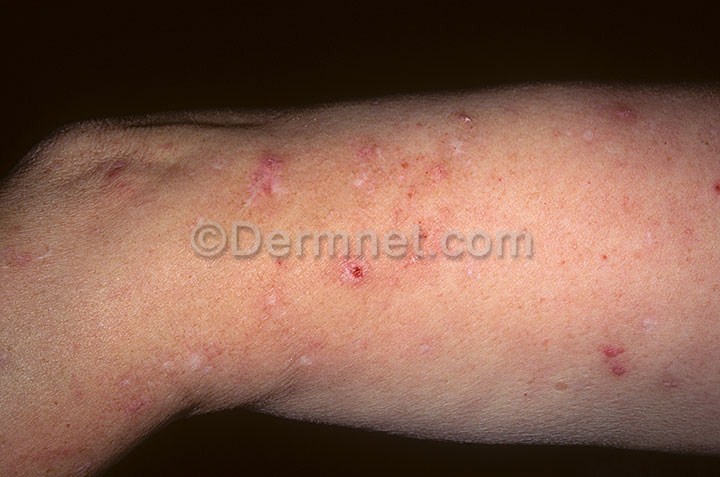
Disease: Eczema Photos